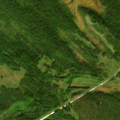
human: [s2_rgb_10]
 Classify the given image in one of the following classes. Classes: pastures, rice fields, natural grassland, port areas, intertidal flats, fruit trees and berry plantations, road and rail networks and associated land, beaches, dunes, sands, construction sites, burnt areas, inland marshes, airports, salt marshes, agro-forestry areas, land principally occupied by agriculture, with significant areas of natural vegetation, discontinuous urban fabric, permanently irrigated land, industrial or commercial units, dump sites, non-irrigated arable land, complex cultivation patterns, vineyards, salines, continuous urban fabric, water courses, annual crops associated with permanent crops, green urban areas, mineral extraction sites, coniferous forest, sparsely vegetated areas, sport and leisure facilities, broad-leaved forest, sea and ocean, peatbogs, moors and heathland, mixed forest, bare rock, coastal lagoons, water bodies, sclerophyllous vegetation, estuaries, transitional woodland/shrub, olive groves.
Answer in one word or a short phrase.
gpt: coniferous forest, transitional woodland/shrub